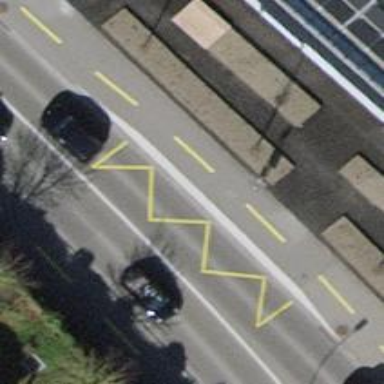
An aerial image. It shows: Asphalt path with sidewalk. The path also serves as cycleway.